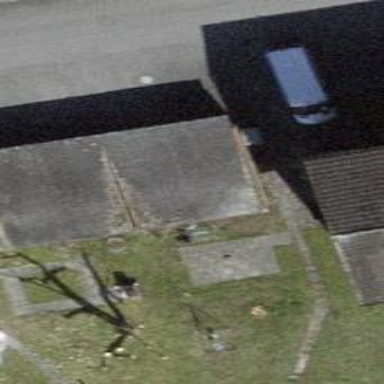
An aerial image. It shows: Garage.